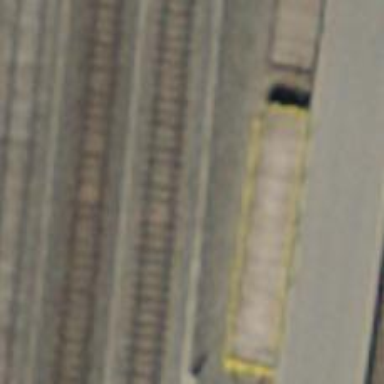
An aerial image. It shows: Rail siding with electrified tracks using contact line.